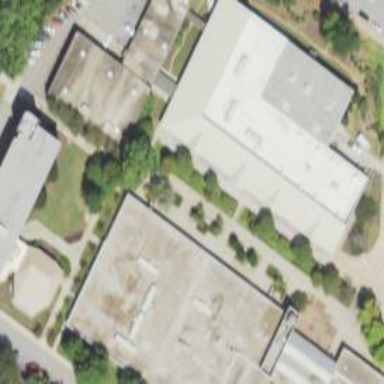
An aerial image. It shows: College building.